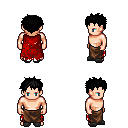
a pixel art fantasy rpg character, male body template, human, light skin, red tattered cape, robe skirt, black bedhead hairstyle, gray slippers, four views (front, back, left, right), 2x2 character sprite sheet, small pixel art, hard edges, no anti-aliasing